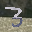
Label: 3